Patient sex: M
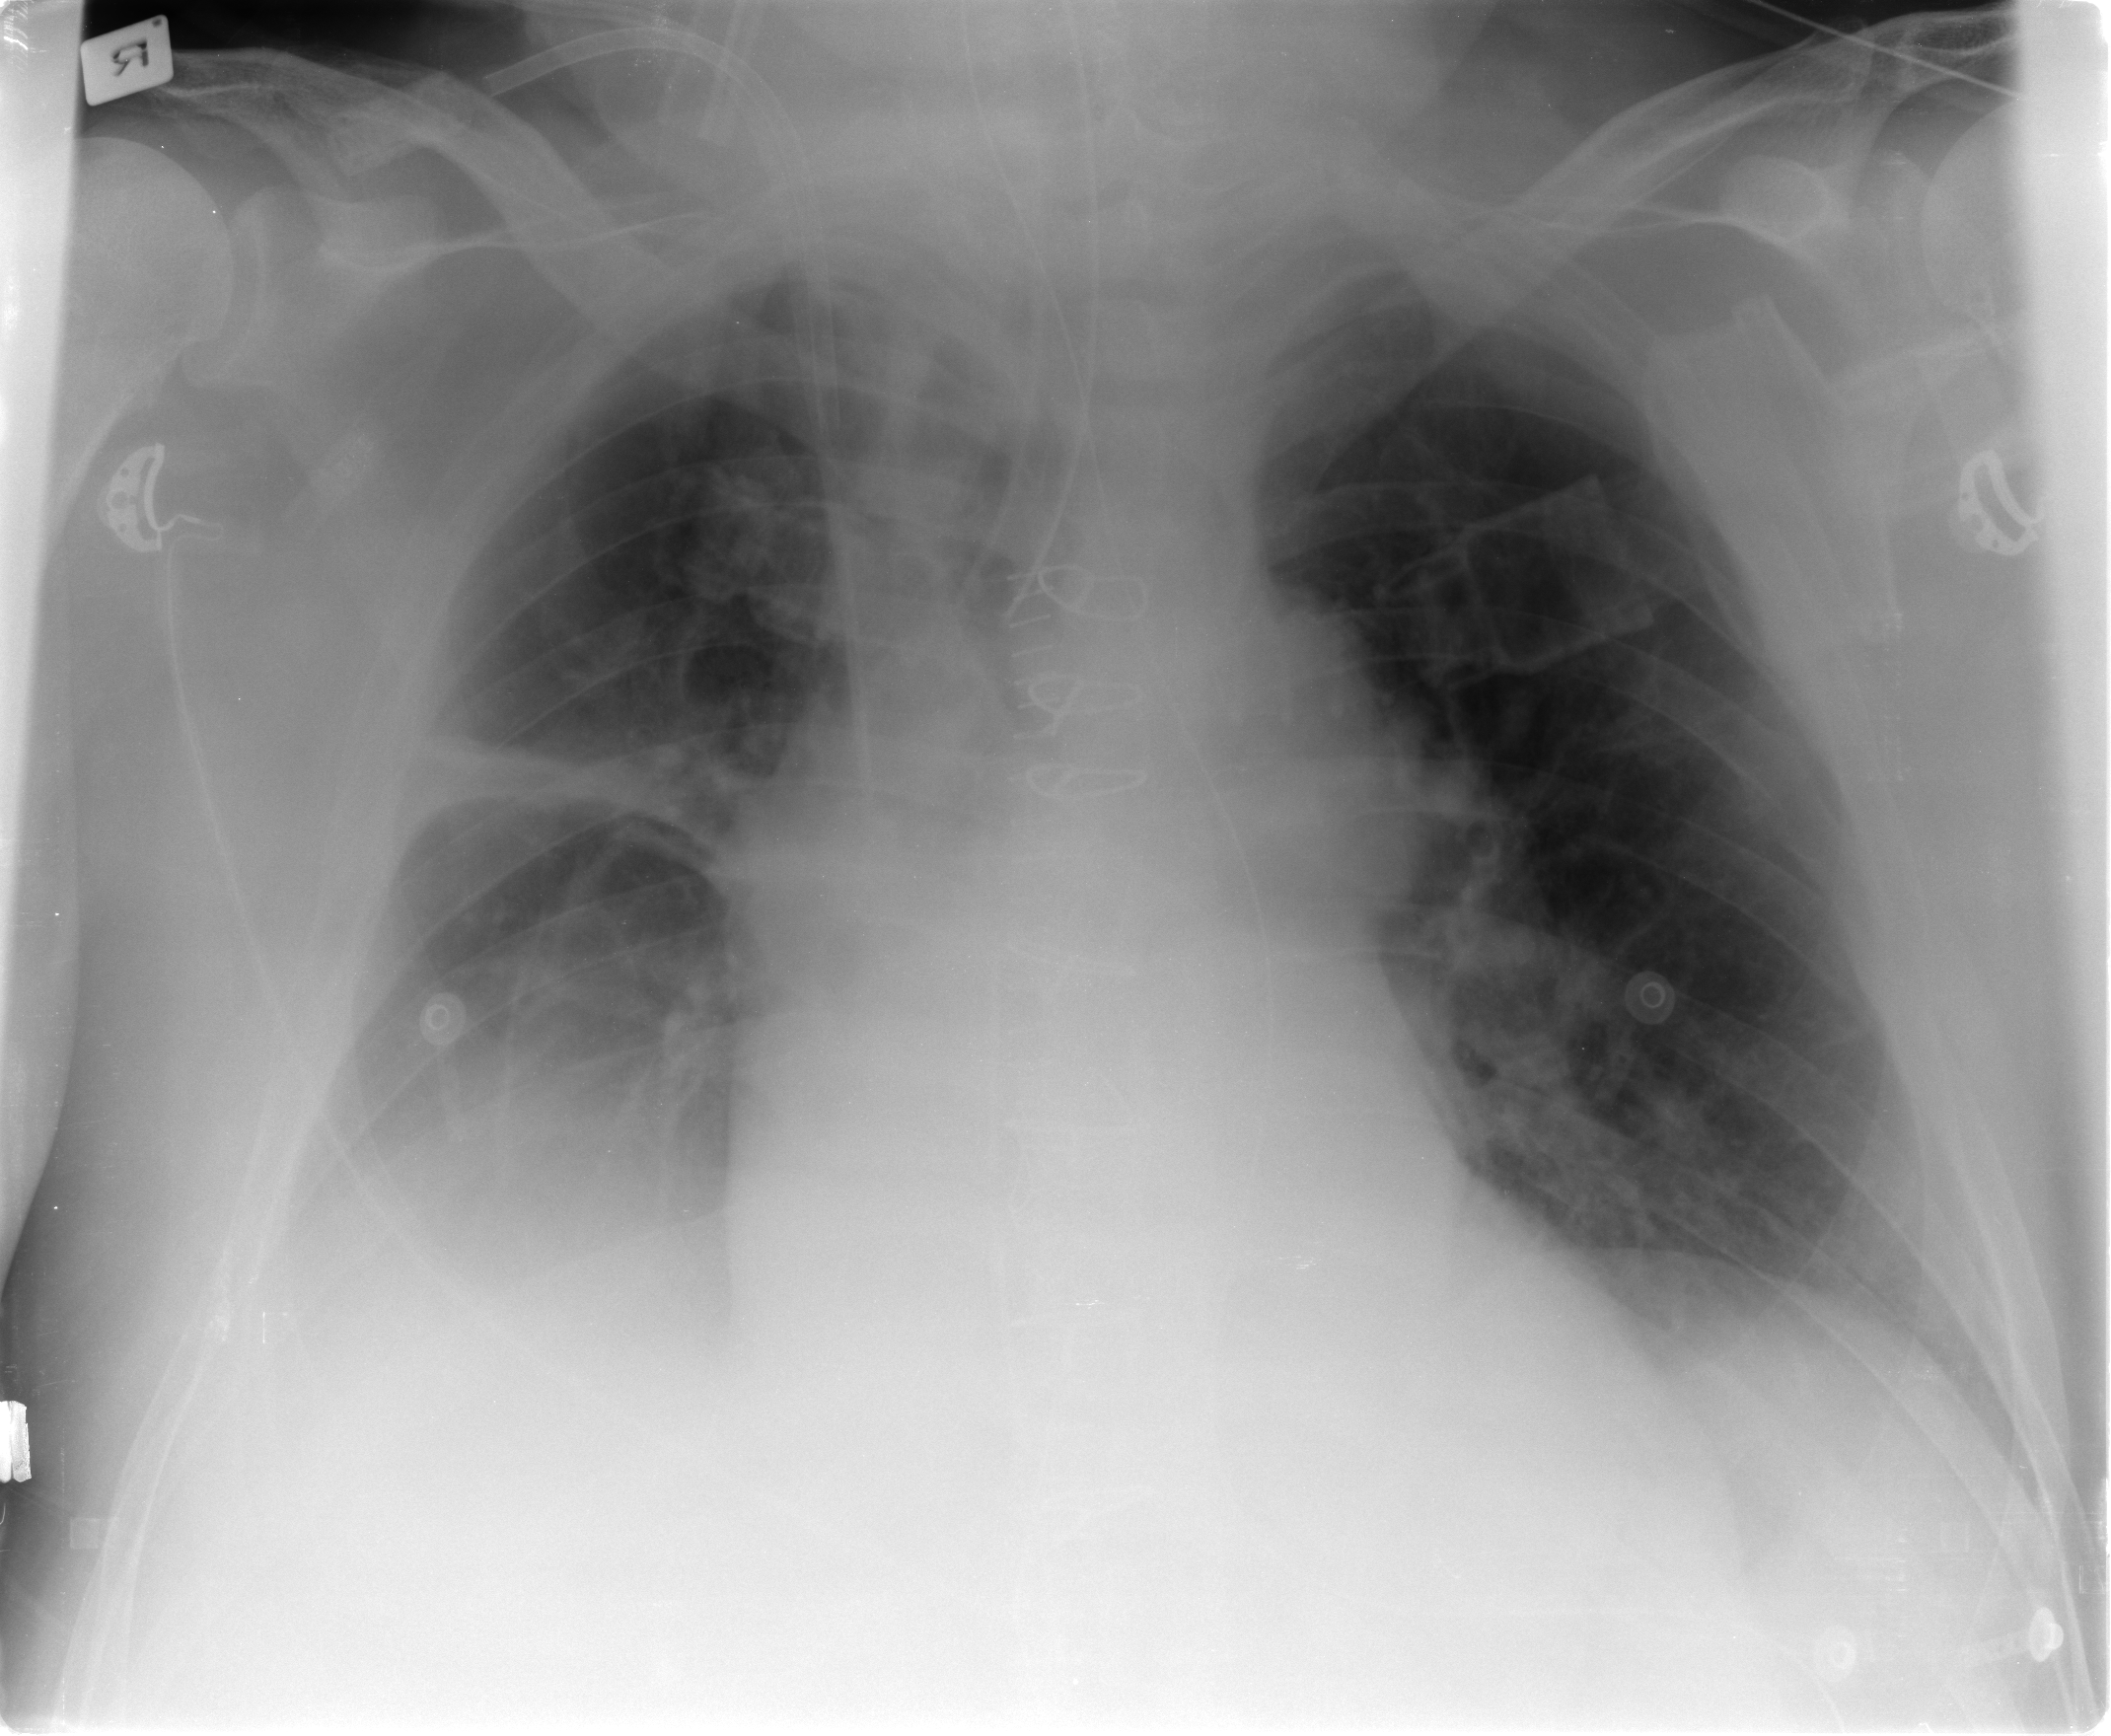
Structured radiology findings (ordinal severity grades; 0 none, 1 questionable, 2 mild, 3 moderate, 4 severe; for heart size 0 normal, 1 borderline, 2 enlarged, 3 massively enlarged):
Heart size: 0
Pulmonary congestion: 2
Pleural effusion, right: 2
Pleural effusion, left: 0
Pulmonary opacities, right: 2
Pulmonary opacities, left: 0
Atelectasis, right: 2
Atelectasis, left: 0